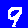
Digit: 9